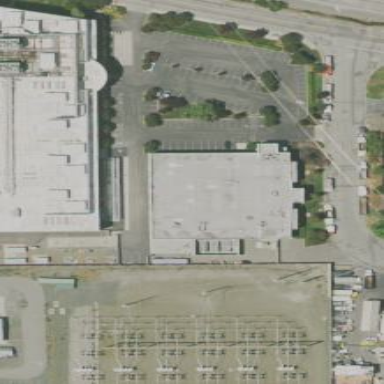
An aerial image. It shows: Data center building.